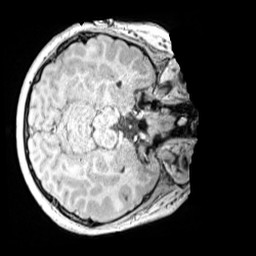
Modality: MP2RAGE
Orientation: axial
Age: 12
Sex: male
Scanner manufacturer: siemens
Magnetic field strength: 3 T
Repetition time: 4 s
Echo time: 0.00299 s